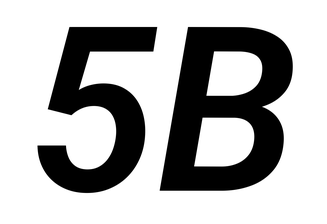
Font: Roboto-Italic_SemiBold_Italic